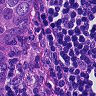
Metastatic tissue present: yes